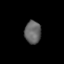
Tissue: lung
Cell type: Epithelial cells
Senescence score: 0.2201
Nuclear area (px): 369
Mean DAPI intensity: 100.133